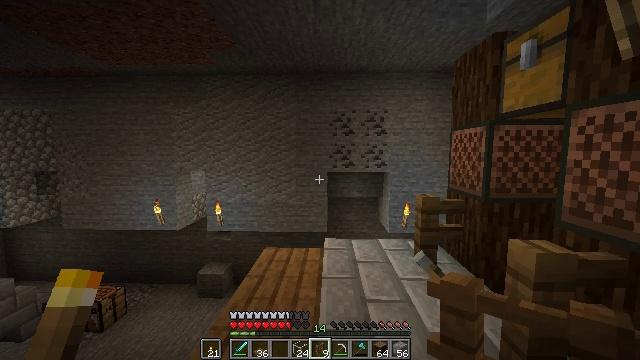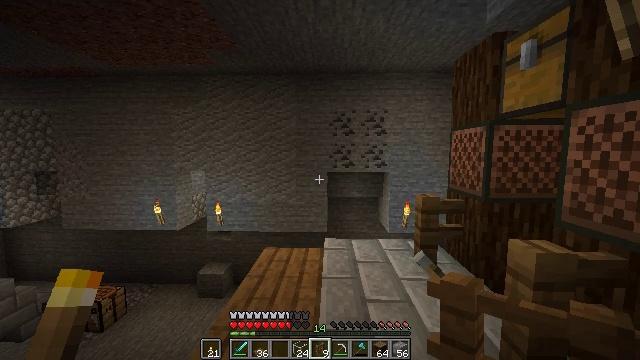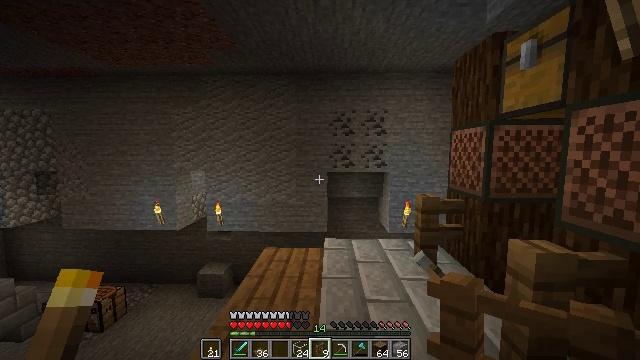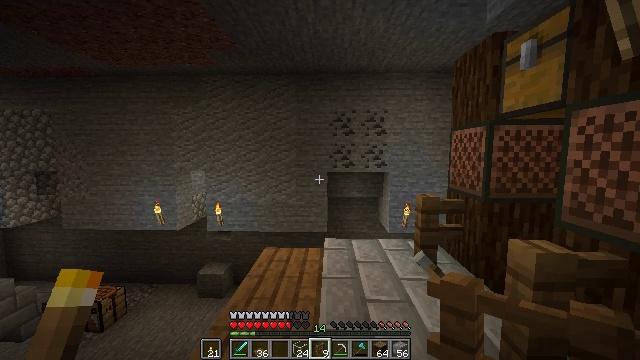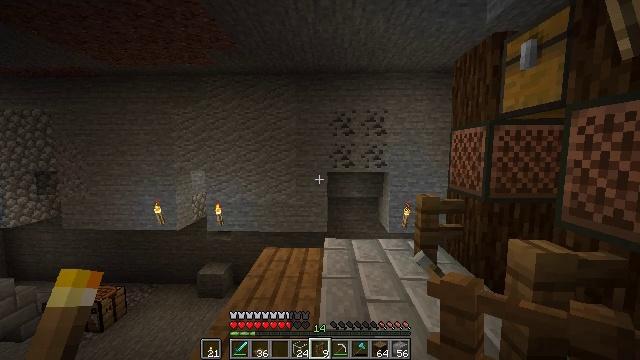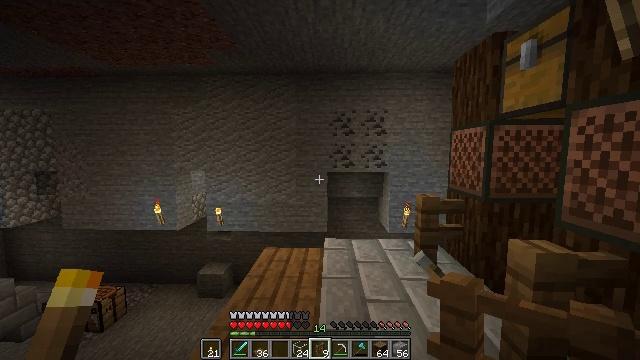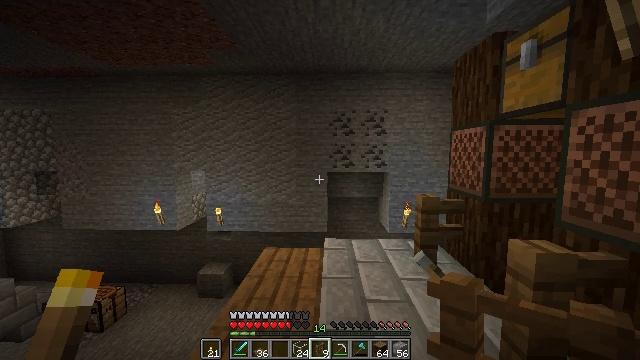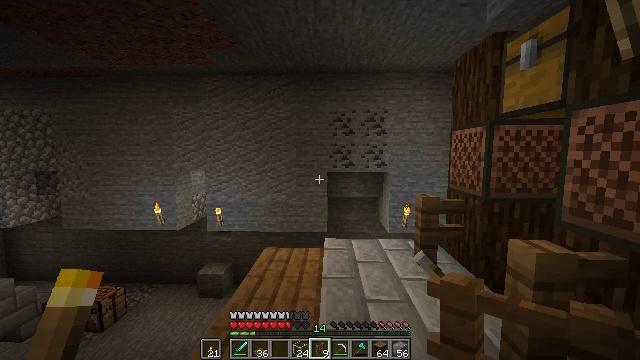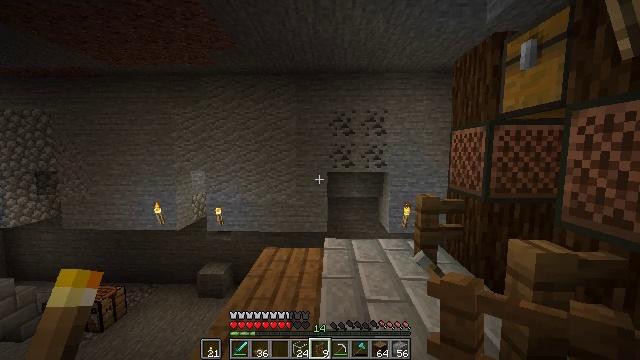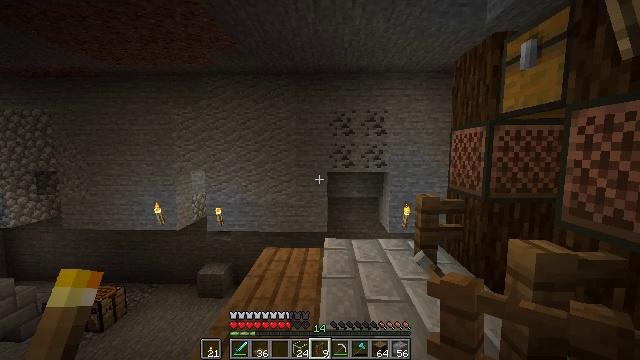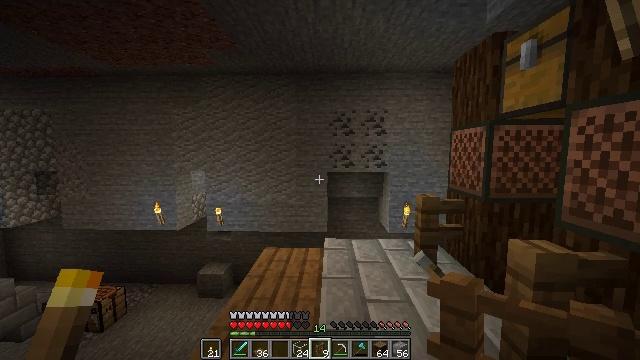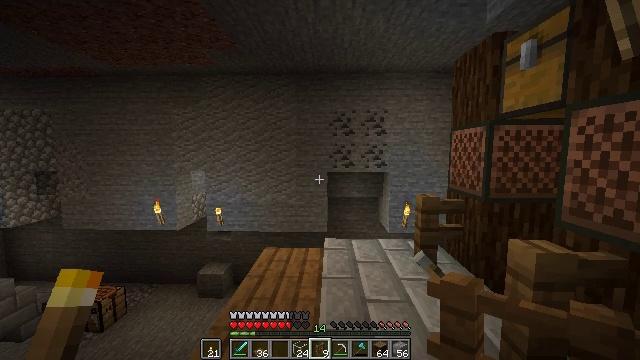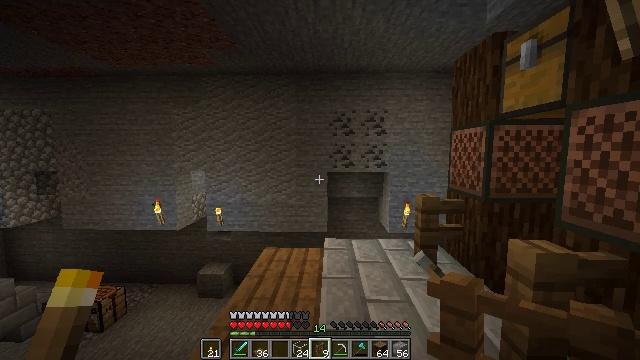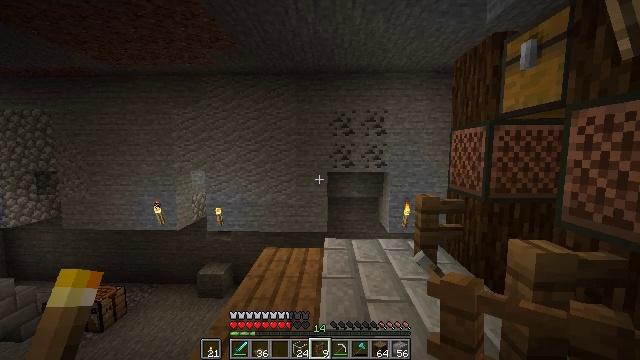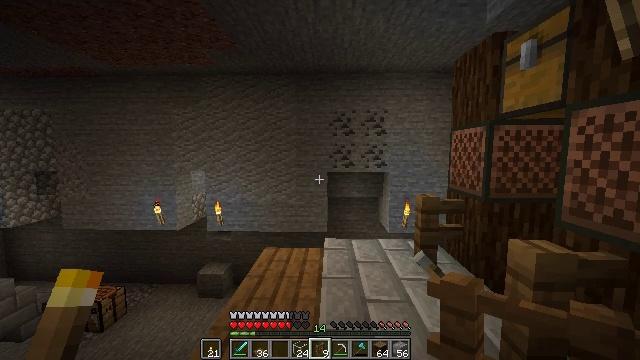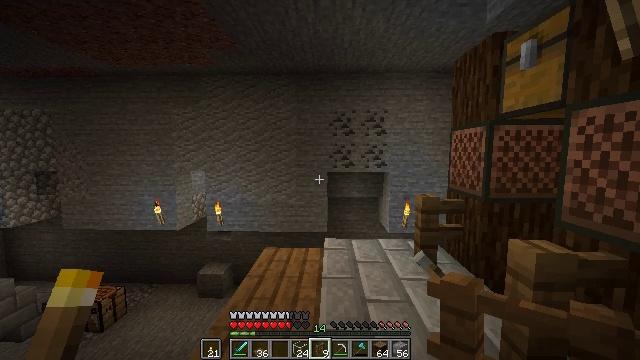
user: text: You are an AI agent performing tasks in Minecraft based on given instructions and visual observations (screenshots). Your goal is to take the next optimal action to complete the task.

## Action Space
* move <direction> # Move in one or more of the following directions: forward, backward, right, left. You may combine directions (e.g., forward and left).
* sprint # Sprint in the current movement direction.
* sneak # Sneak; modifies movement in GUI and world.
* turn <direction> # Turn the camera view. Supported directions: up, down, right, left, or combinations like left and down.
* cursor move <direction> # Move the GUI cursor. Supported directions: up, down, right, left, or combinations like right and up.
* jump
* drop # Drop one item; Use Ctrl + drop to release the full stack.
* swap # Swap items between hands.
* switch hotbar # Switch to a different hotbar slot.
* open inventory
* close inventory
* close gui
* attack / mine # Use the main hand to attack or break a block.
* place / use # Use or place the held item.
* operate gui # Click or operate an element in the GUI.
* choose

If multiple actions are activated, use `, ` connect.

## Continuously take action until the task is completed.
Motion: motion action
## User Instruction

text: Interact with the crafting table and make spruce stairs.
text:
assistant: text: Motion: no_op
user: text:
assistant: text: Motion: no_op
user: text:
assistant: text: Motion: no_op
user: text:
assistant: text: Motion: no_op
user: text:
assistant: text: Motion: no_op
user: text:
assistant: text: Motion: no_op
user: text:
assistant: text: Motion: no_op
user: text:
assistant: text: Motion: no_op
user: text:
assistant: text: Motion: no_op
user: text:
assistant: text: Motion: no_op
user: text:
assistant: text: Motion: no_op
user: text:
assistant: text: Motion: no_op
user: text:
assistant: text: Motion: no_op
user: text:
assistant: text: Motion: no_op
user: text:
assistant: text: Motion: no_op
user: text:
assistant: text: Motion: no_op
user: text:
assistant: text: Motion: no_op
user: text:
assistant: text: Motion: no_op
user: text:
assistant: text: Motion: no_op
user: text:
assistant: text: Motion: no_op
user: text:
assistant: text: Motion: no_op
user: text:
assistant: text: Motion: no_op
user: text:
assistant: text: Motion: no_op
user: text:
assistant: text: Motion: no_op
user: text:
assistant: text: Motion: no_op
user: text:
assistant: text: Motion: no_op
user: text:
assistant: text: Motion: no_op
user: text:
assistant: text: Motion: no_op
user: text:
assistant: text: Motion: no_op
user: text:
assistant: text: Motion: no_op